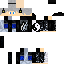
A male human skin with medium skin, wearing brown long hair dressed in a blue hoodie and blue pants, featuring a closed mouth.